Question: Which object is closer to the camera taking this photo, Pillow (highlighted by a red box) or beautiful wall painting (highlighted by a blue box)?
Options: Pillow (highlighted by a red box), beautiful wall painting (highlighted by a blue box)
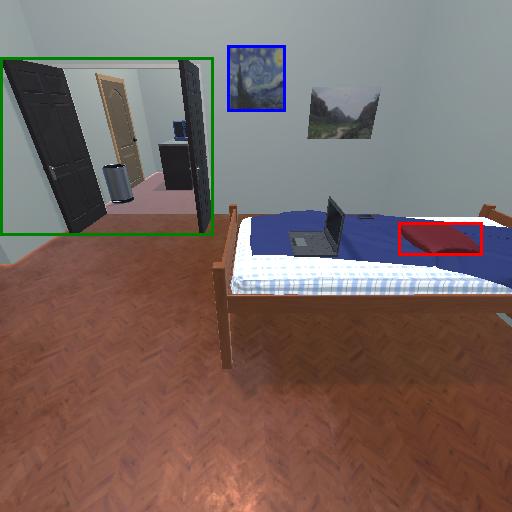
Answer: Pillow (highlighted by a red box)